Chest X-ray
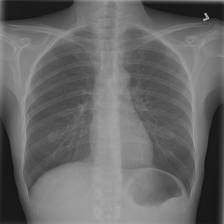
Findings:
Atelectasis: negative
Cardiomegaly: negative
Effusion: negative
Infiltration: negative
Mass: negative
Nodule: negative
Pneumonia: negative
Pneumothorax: negative
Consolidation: negative
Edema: negative
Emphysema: negative
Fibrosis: negative
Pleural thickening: negative
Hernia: negative